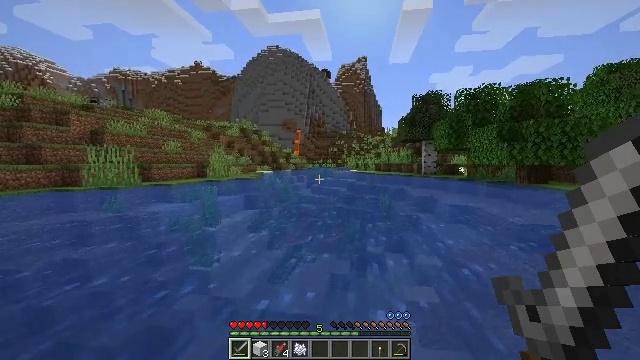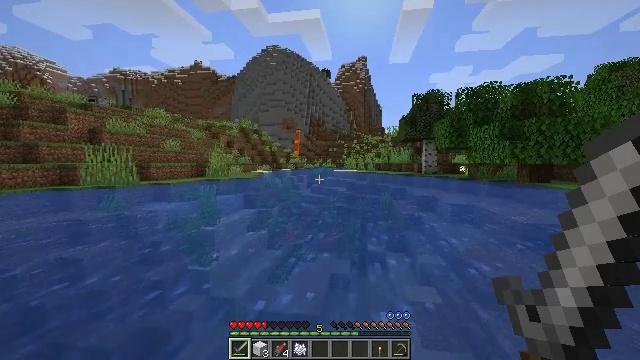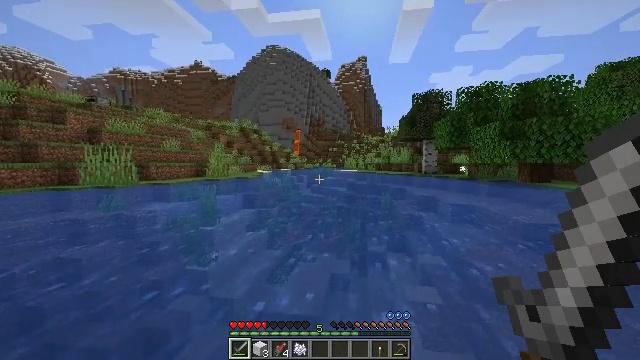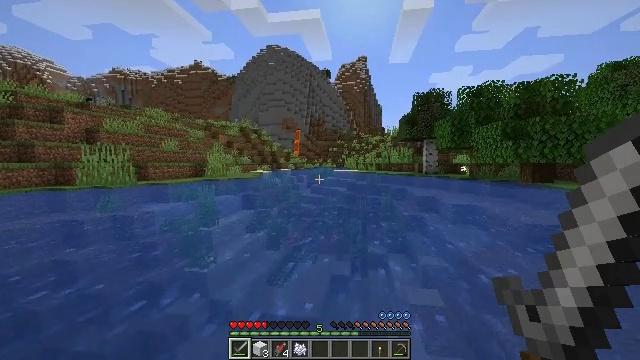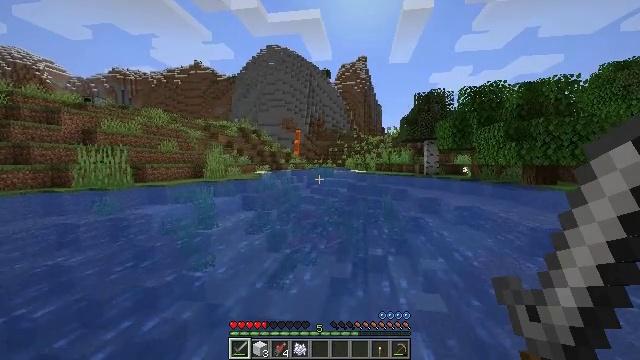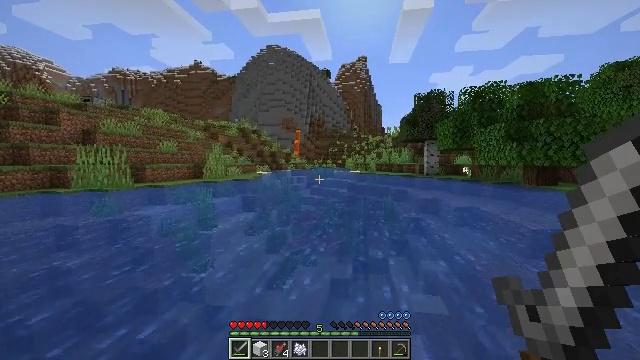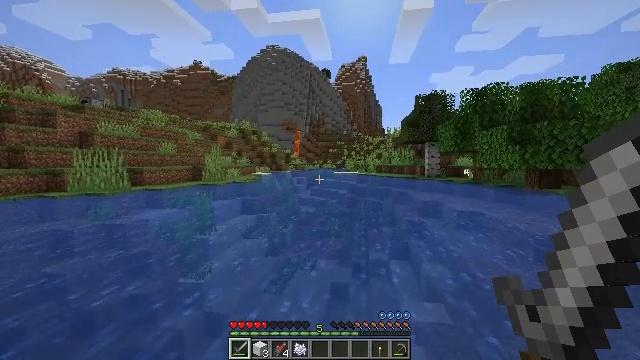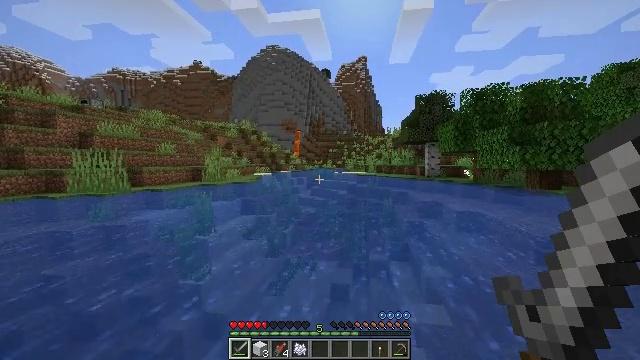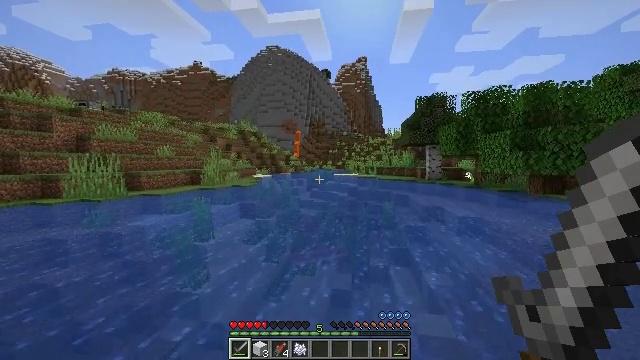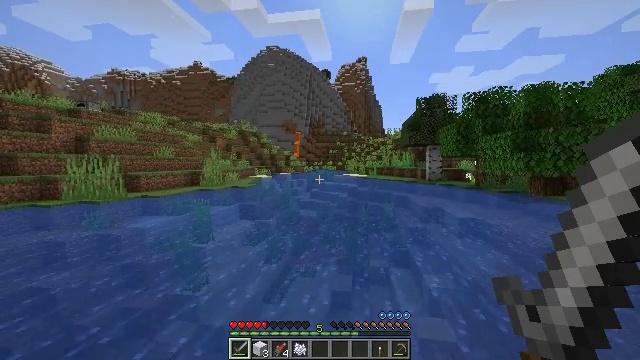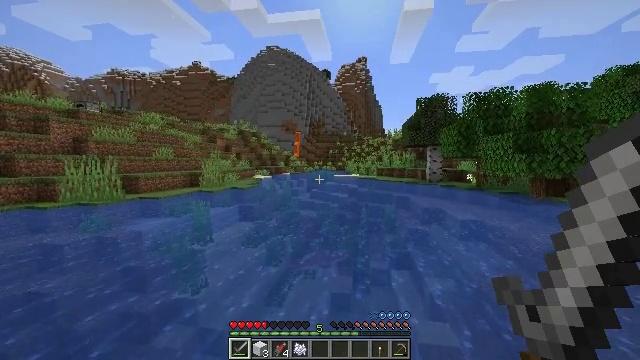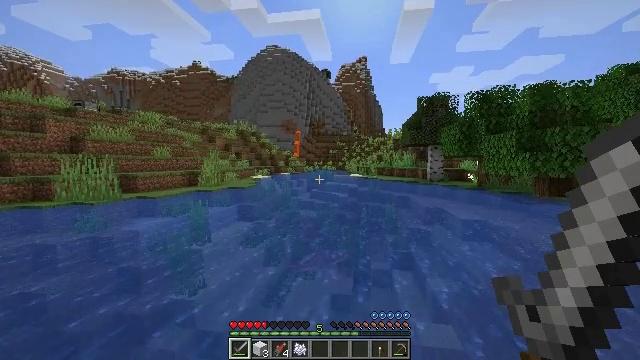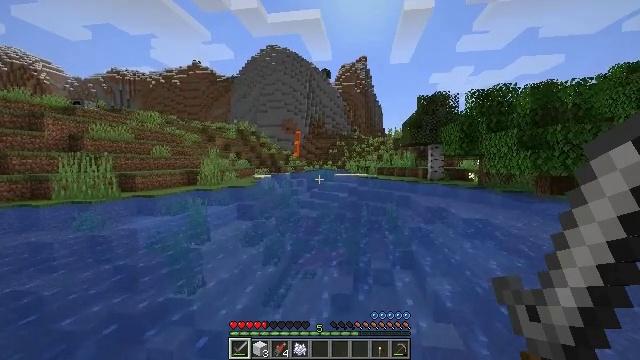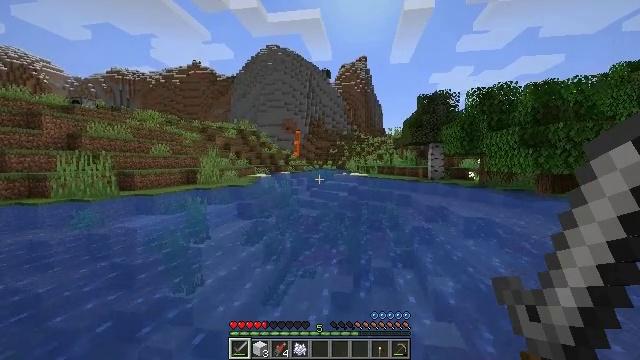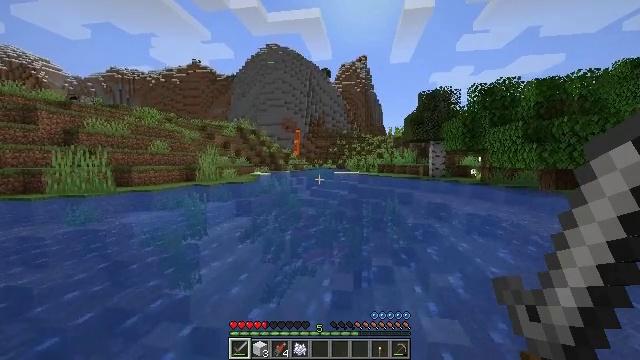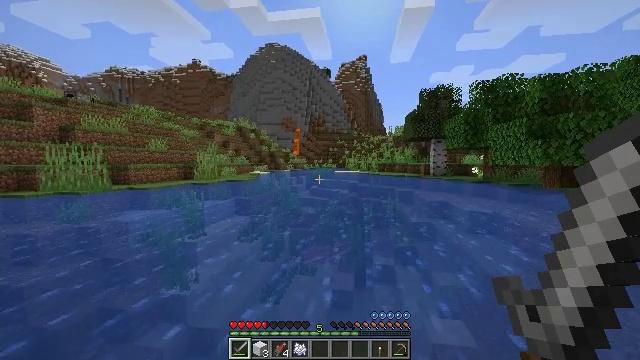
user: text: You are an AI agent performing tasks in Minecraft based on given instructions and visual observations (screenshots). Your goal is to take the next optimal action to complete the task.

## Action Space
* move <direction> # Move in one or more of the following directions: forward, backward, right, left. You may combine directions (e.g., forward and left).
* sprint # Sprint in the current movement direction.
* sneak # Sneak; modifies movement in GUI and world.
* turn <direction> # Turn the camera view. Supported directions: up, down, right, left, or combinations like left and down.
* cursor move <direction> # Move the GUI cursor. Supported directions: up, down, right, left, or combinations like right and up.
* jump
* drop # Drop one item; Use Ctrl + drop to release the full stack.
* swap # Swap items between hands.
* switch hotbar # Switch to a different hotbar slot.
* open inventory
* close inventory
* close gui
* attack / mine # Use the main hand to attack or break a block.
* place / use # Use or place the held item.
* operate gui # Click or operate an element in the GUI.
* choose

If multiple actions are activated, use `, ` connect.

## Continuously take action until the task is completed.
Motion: motion action
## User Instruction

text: Hunt fish.
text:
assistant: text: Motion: move forward, jump
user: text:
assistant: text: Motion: move forward, jump
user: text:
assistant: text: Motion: move forward, jump
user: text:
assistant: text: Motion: move forward, jump
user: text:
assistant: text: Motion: move forward, jump
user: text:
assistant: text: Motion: move forward, jump
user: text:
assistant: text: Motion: move forward, jump
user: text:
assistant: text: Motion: move forward, jump
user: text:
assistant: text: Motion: move forward, jump
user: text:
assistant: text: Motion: move forward, jump
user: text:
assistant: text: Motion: move forward, jump
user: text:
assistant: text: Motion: move forward, jump
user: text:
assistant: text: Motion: move forward, jump
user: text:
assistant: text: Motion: move forward, jump
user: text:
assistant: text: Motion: move forward, jump
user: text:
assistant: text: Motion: move forward, jump
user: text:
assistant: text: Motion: move forward, jump
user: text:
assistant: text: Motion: move forward, jump
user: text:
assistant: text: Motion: move forward, jump
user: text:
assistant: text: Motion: move forward, jump
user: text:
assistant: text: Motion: move forward, turn down, jump
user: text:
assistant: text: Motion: move forward, jump
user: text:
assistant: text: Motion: move forward, turn down, jump
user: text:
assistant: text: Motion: move forward, turn down, jump
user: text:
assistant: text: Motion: move forward, turn down, jump
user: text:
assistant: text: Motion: move forward, turn down, jump
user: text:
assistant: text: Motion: move forward, turn down
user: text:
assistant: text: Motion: move forward, turn down
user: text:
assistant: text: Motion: move forward, turn down
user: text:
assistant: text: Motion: move forward, turn down